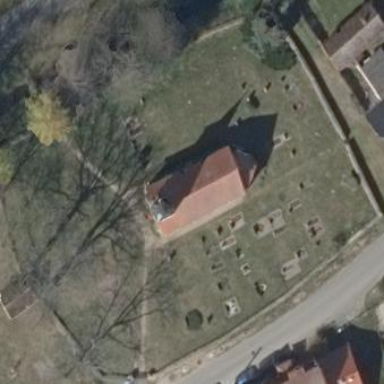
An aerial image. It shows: Cemetery.